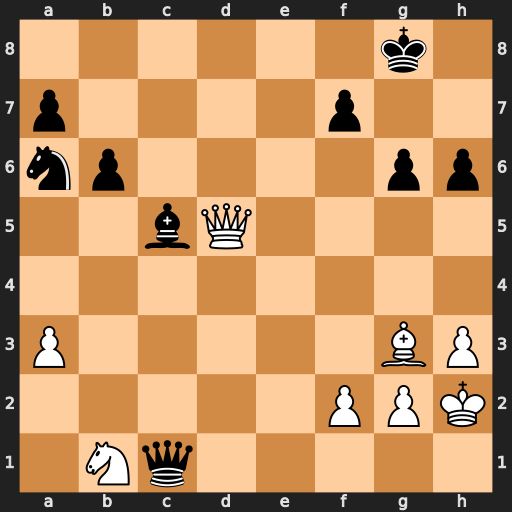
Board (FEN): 6k1/p4p2/np4pp/2bQ4/8/P5BP/5PPK/1Nq5
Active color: w
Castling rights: -
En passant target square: -
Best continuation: Qd8+ Bf8 Bd6 Kh7 Qxf8